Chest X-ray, AP view. Patient: 56 years old, sex M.
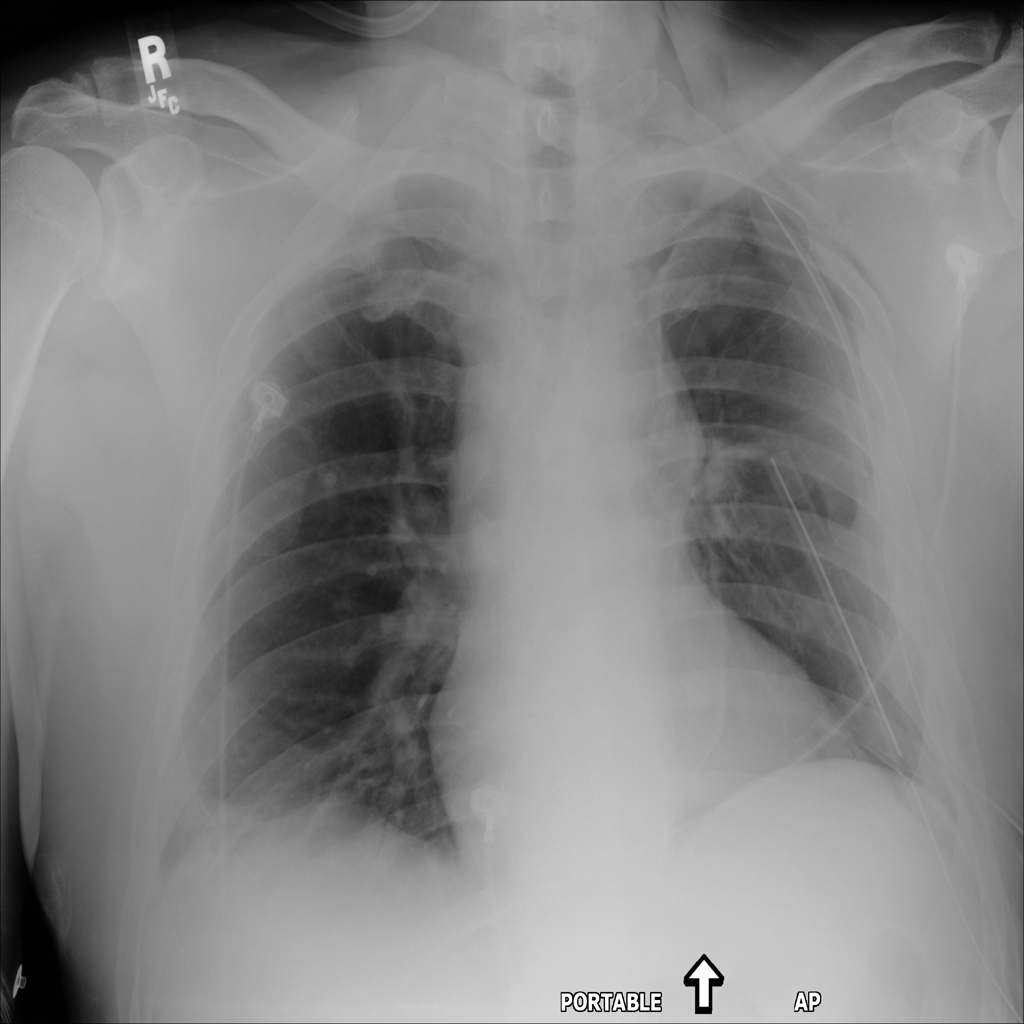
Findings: Effusion